Question: I am using a custom dialog to display something on the screen
the green part is the dialog - and it is supposed to be entire screen width
why isnt it taking up entire screen width ?
this is my code for the dialog
'''
participantsPanelDialog = new Dialog(getSherlockActivity(), R.style.ParticipantsDialog);
// Making sure there's no title.
participantsPanelDialog.requestWindowFeature(Window.FEATURE_NO_TITLE);
// Making dialog content transparent.
participantsPanelDialog.getWindow().setBackgroundDrawable(new ColorDrawable(Color.TRANSPARENT));
// Removing window dim normally visible when dialog are shown.
participantsPanelDialog.getWindow().addFlags(WindowManager.LayoutParams.FLAG_NOT_TOUCH_MODAL);
participantsPanelDialog.getWindow().clearFlags(WindowManager.LayoutParams.FLAG_DIM_BEHIND);
// Setting position of content, relative to window.
WindowManager.LayoutParams params = participantsPanelDialog.getWindow().getAttributes();
params.gravity = Gravity.TOP | Gravity.LEFT;
params.x = 0;
params.y = 0;
// params.width = ((Activity) getActivity()).getWindow().getAttributes().width;
// Toast.makeText(getActivity(), "width: " +params.width, Toast.LENGTH_LONG).show();
participantsPanelDialog.getWindow().setLayout(LayoutParams.MATCH_PARENT, LayoutParams.WRAP_CONTENT);
'''
this is my layout
'''
<?xml version="1.0" encoding="utf-8"?>
<RelativeLayout xmlns:android="http://schemas.android.com/apk/res/android"
android:layout_width="match_parent"
android:layout_height="wrap_content" >
<RelativeLayout
android:id="@+id/topPanelOpen"
android:layout_width="match_parent"
android:layout_height="210dp"
android:background="@drawable/top_pannel_open"
android:orientation="horizontal"
android:paddingLeft="8dp"
android:paddingRight="8dp"
android:paddingTop="5dp" >
<RelativeLayout
android:id="@+id/lytOneParticipant"
android:layout_width="match_parent"
android:layout_height="145dp"
android:visibility="gone" >
<RelativeLayout
android:id="@+id/lytInfoOneParticipant"
android:layout_width="match_parent"
android:layout_height="@dimen/abs__action_bar_default_height"
android:orientation="vertical" >
<ImageView
android:id="@+id/ivPeopleIcon"
android:layout_width="24dp"
android:layout_height="24dp"
android:layout_gravity="left"
android:scaleType="centerCrop"
android:src="@drawable/ic_people_normal" />
<TextView
android:id="@+id/tvParticipantName"
android:layout_width="wrap_content"
android:layout_height="wrap_content"
android:layout_below="@+id/ivPeopleIcon"
android:text="ParticipantName"
android:textColor="@android:color/white" />
<ImageView
android:id="@+id/btnAddParticipants"
android:layout_width="wrap_content"
android:layout_height="wrap_content"
android:layout_toLeftOf="@+id/btnClose"
android:gravity="center"
android:onClick="onParticipantsMenuItemSelected"
android:paddingRight="12dp"
android:scaleType="centerInside"
android:src="@drawable/ic_add_normal" />
<ImageView
android:id="@+id/btnClose"
android:layout_width="wrap_content"
android:layout_height="wrap_content"
android:layout_alignParentRight="true"
android:onClick="onParticipantsMenuItemSelected"
android:paddingLeft="12dp"
android:src="@drawable/ic_close_normal" />
</RelativeLayout>
<RelativeLayout
android:layout_width="match_parent"
android:layout_height="match_parent"
android:layout_below="@+id/lytInfoOneParticipant" >
<ImageView
android:id="@+id/leftArrow"
android:layout_width="wrap_content"
android:layout_height="match_parent"
android:layout_alignParentLeft="true"
android:paddingRight="16dp"
android:onClick="onParticipantsMenuItemSelected"
android:src="@drawable/ic_arrow_left_normal" />
<ImageView
android:id="@+id/avatar"
android:layout_width="60dp"
android:layout_height="60dp"
android:layout_above="@+id/itemCount"
android:layout_toRightOf="@+id/leftArrow" />
<TextView
android:id="@+id/itemCount"
android:layout_width="60dp"
android:layout_height="wrap_content"
android:layout_alignLeft="@+id/avatar"
android:layout_alignParentBottom="true"
android:gravity="center_horizontal"
android:text="TEXT"
android:textColor="@android:color/white"
android:textSize="24sp" />
<LinearLayout
android:layout_width="wrap_content"
android:layout_height="match_parent"
android:layout_alignBottom="@+id/avatar"
android:layout_alignTop="@+id/avatar"
android:layout_marginLeft="5dp"
android:layout_toLeftOf="@+id/rightArrow"
android:layout_toRightOf="@+id/avatar"
android:orientation="vertical" >
<TextView
android:id="@+id/tvEmail"
android:layout_width="match_parent"
android:layout_height="wrap_content"
android:layout_marginBottom="1dp"
android:layout_weight="1"
android:background="@drawable/white_round_corners"
android:gravity="center_vertical"
android:paddingLeft="5dp"
android:text="Email Address"
android:textSize="18sp" />
<TextView
android:id="@+id/tvName"
android:layout_width="match_parent"
android:layout_height="wrap_content"
android:layout_gravity="bottom"
android:layout_marginTop="1dp"
android:layout_weight="1"
android:background="@drawable/white_round_corners"
android:gravity="center_vertical"
android:paddingLeft="5dp"
android:text="Full Name"
android:textSize="18sp" />
</LinearLayout>
<ImageView
android:id="@+id/rightArrow"
android:layout_width="wrap_content"
android:layout_height="match_parent"
android:layout_alignParentRight="true"
android:paddingBottom="1dp"
android:paddingLeft="16dp"
android:onClick="onParticipantsMenuItemSelected"
android:src="@drawable/ic_arrow_right_normal" />
</RelativeLayout>
</RelativeLayout>
<RelativeLayout
android:id="@+id/lytAllParticipants"
android:layout_width="match_parent"
android:layout_height="145dp"
android:orientation="horizontal"
>
<LinearLayout
android:id="@+id/lytInfo"
android:layout_width="match_parent"
android:layout_height="@dimen/abs__action_bar_default_height"
android:layout_toLeftOf="@+id/lytControls"
android:orientation="horizontal" >
<LinearLayout
android:layout_width="wrap_content"
android:layout_height="match_parent"
android:orientation="vertical" >
<TextView
android:id="@+id/tvNumPhotosInAlbum"
android:layout_width="wrap_content"
android:layout_height="wrap_content"
android:layout_gravity="top"
android:gravity="top"
android:text="645"
android:textColor="@android:color/white"
android:textSize="22sp" />
<View
android:layout_width="0dp"
android:layout_height="0dp"
android:layout_weight="1" />
<TextView
android:id="@+id/tvNumPhotosInAlbumText"
android:layout_width="wrap_content"
android:layout_height="wrap_content"
android:layout_gravity="bottom"
android:gravity="bottom"
android:text="@string/numPhotosInAlbumText"
android:textColor="@android:color/white" />
</LinearLayout>
<ImageView
android:layout_width="wrap_content"
android:layout_height="wrap_content"
android:layout_marginLeft="10dp"
android:layout_marginRight="10dp"
android:background="@drawable/divider" />
<LinearLayout
android:layout_width="wrap_content"
android:layout_height="match_parent"
android:orientation="vertical" >
<LinearLayout
android:layout_width="wrap_content"
android:layout_height="wrap_content"
android:orientation="horizontal" >
<ImageView
android:id="@+id/ivPeopleIcon"
android:layout_width="24dp"
android:layout_height="24dp"
android:layout_gravity="center_horizontal"
android:scaleType="centerCrop"
android:src="@drawable/ic_people_normal" />
<TextView
android:id="@+id/tvPeopleSharing"
android:layout_width="wrap_content"
android:layout_height="wrap_content"
android:layout_gravity="top"
android:gravity="top"
android:includeFontPadding="false"
android:paddingLeft="5dp"
android:text="5"
android:textColor="@android:color/white"
android:textSize="24dp" />
</LinearLayout>
<TextView
android:id="@+id/tvPeopleSharingText"
android:layout_width="wrap_content"
android:layout_height="wrap_content"
android:layout_gravity="bottom"
android:gravity="bottom"
android:text="@string/numPeopleSharingText"
android:textColor="@android:color/white" />
</LinearLayout>
</LinearLayout>
<LinearLayout
android:id="@+id/lytControls"
android:layout_width="wrap_content"
android:layout_height="150dp"
android:layout_alignParentRight="true"
android:orientation="vertical" >
<ImageView
android:id="@+id/btnEditAlbum"
android:layout_width="wrap_content"
android:layout_height="wrap_content"
android:onClick="onParticipantsMenuItemSelected"
android:src="@drawable/selector_settings" />
<ImageView
android:id="@+id/btnAddParticipants"
android:layout_width="wrap_content"
android:layout_height="match_parent"
android:layout_gravity="center"
android:gravity="center"
android:onClick="onParticipantsMenuItemSelected"
android:scaleType="centerInside"
android:src="@drawable/ic_add_normal" />
</LinearLayout>
<com.devsmart.android.ui.HorizontalListView
android:id="@+id/participantsListView"
android:layout_width="match_parent"
android:layout_height="wrap_content"
android:layout_below="@+id/lytInfo"
android:layout_marginTop="5dp"
android:layout_toLeftOf="@+id/lytControls" />
</RelativeLayout>
<!-- this view opens the panel do NOT delete it -->
<View
android:id="@+id/openPanel"
android:layout_width="60dp"
android:layout_height="60dp"
android:layout_alignParentBottom="true"
android:layout_marginLeft="24dp"
android:alpha="0.4" />
</RelativeLayout>
</RelativeLayout>
'''
and this is the result:

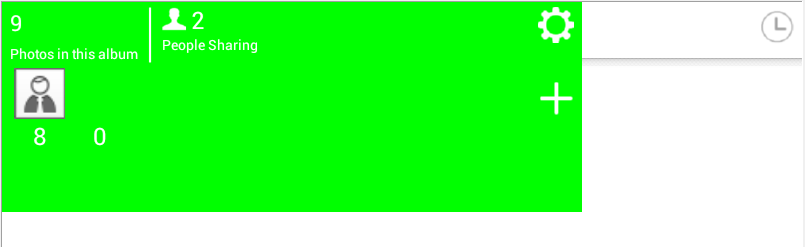
Answer: My problem was that when I was creating the dialog, I was extending the 'Android.Theme.Dialog' style
which made it shrink
In this style 'R.style.ParticipantsDialog' - I removed the parent theme, and it grew to full size like i wanted